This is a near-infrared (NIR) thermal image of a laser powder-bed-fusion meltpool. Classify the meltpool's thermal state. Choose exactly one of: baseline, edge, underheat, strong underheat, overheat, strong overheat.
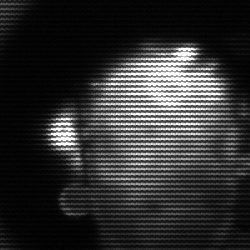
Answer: baseline